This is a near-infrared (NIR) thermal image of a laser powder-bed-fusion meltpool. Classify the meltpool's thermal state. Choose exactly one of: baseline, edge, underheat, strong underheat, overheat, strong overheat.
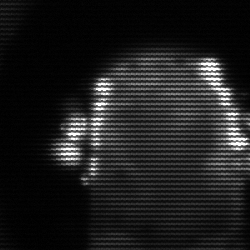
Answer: baseline